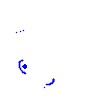
Particle: proton